Field crop: tomato
Growth stage: 1
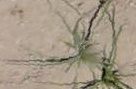
Species: cyperus